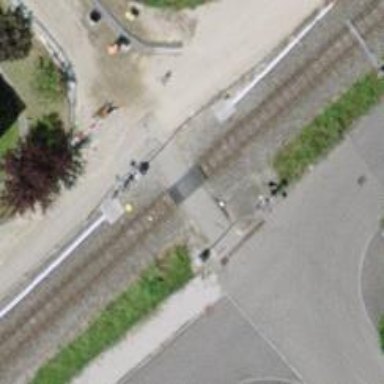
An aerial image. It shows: Level crossing along the railway.